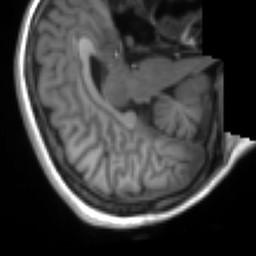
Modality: T1w
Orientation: axial